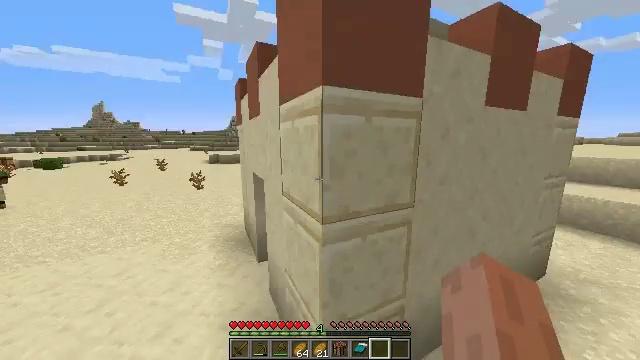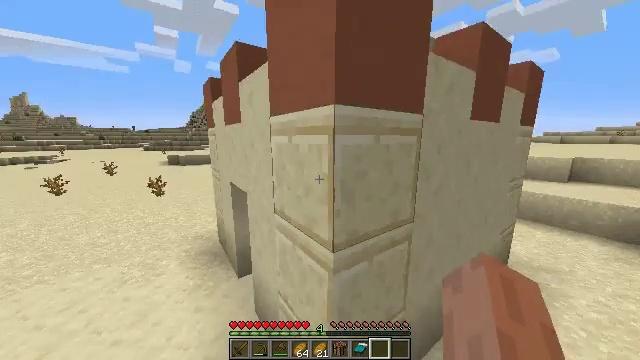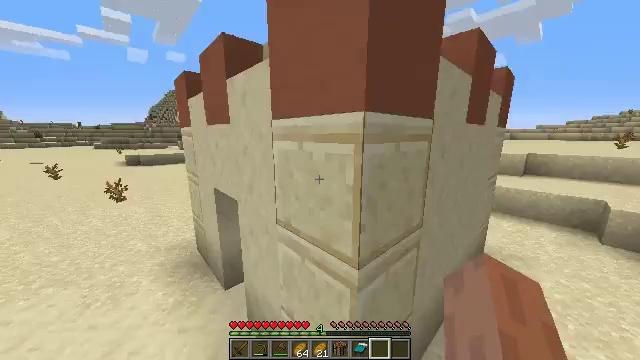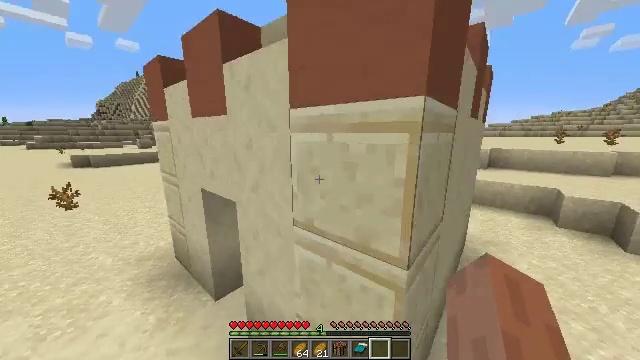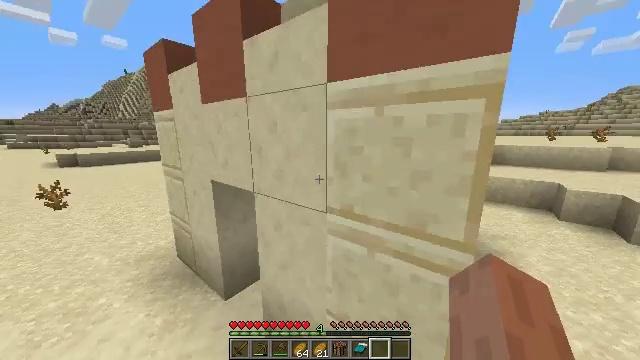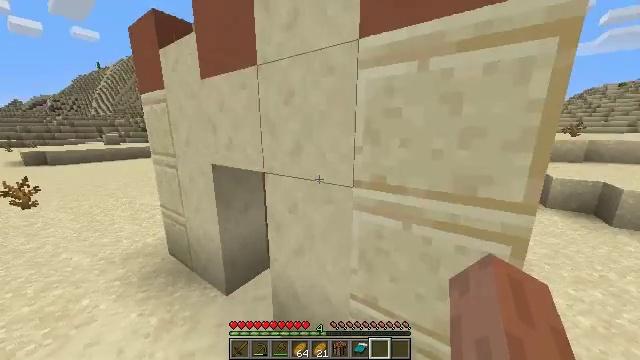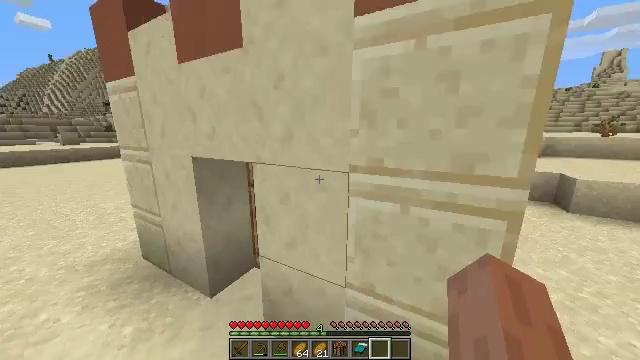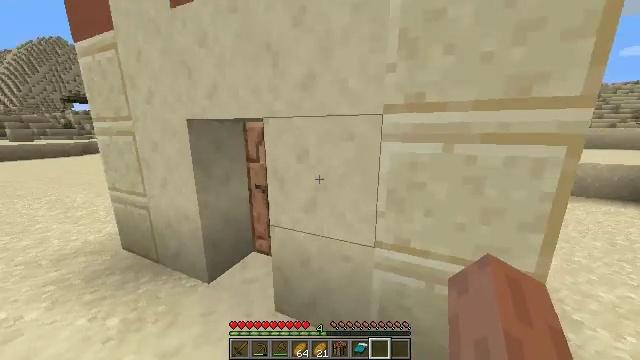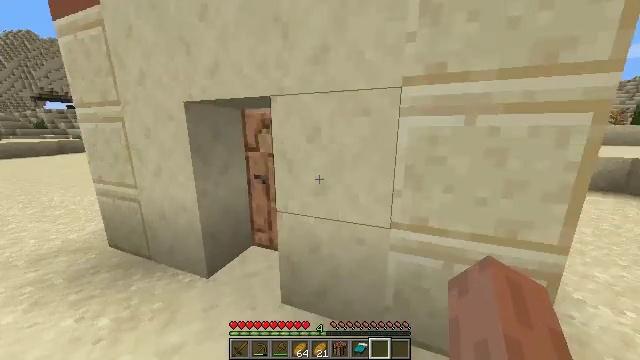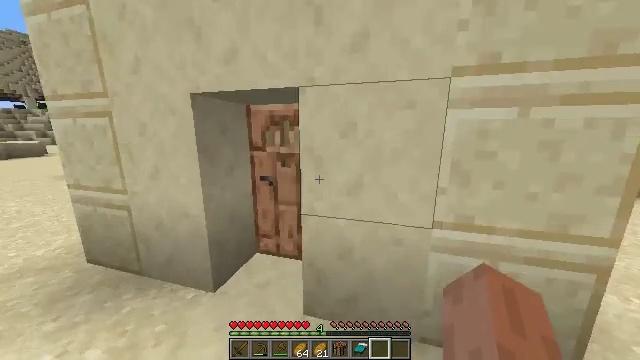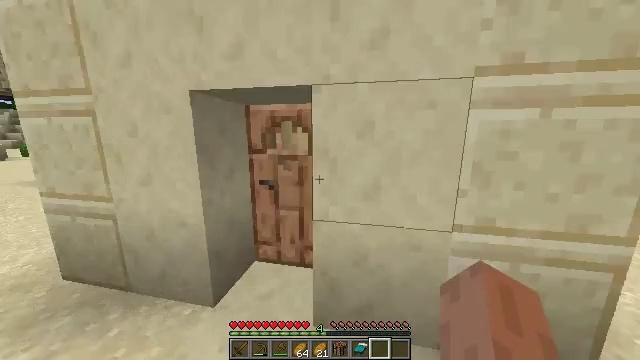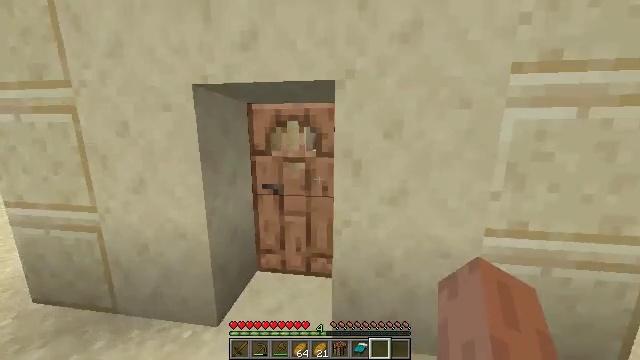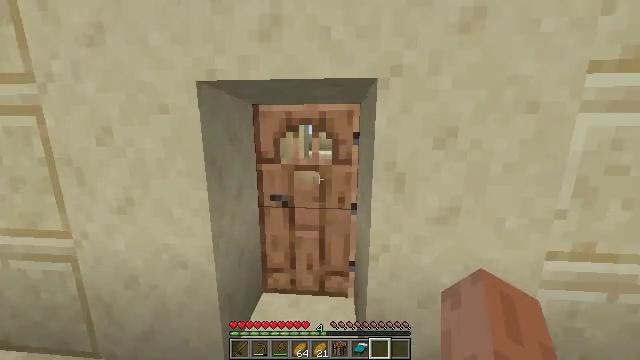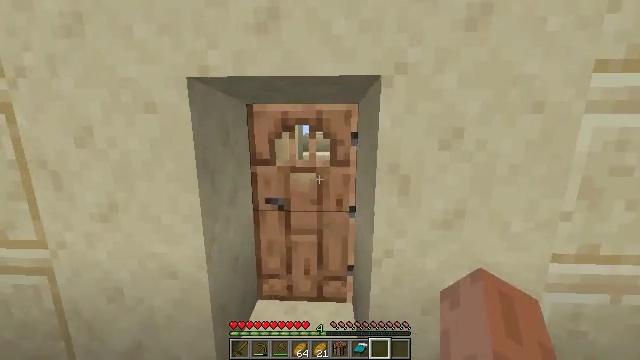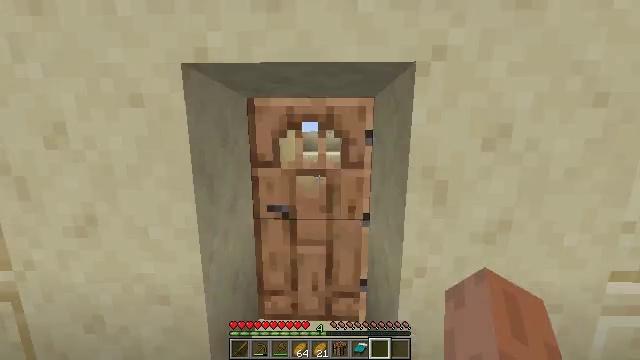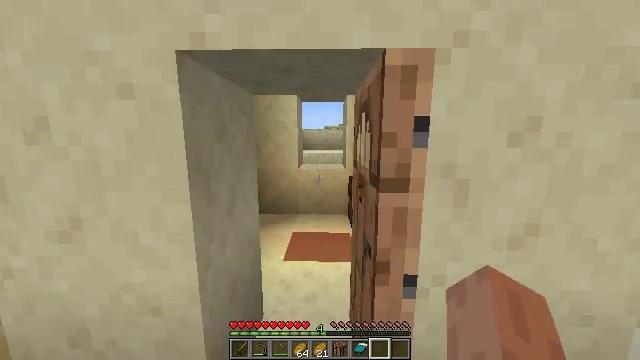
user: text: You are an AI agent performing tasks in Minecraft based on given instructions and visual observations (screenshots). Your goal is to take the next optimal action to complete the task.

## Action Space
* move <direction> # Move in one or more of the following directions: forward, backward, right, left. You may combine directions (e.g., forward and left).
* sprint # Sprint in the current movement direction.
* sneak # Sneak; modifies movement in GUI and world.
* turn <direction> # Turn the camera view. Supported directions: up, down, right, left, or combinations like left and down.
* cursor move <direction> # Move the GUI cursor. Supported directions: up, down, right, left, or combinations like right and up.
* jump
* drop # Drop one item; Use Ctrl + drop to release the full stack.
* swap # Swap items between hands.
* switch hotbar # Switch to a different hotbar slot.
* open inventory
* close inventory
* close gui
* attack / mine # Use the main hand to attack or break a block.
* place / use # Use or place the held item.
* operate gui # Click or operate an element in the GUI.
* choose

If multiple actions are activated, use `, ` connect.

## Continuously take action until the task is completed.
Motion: motion action
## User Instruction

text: Gather the blast furnace into your inventory.
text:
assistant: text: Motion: move forward and move left, turn right, jump
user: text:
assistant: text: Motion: move forward and move left, turn right, jump
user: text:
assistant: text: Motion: move forward and move left, turn right
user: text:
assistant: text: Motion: move forward and move left, turn right
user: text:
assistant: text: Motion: move forward and move left, turn right
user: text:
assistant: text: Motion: move forward and move left, turn right
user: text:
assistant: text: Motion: move forward and move left, turn right
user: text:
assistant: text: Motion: move forward and move left, turn right
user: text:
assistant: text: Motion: move forward and move left, turn right
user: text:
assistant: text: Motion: move forward and move left, turn right
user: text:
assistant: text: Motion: move forward and move left, turn right
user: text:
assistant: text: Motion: move forward, turn right
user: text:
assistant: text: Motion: turn right
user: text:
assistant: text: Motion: no_op
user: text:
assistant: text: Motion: use / place
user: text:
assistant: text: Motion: use / place
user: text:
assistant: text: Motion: use / place
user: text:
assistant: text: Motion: no_op
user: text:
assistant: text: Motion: no_op
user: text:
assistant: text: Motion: move left, turn left
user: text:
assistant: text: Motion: move left, turn left
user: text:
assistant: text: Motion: move left, turn left
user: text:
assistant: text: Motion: move left, turn left and up
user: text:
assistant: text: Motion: move forward and move left, turn left
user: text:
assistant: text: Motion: move forward and move left, turn left
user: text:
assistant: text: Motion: move forward and move left, turn left
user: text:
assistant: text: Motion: move forward and move left, turn left
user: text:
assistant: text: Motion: move forward and move left, turn left
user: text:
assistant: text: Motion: move forward and move left, turn left
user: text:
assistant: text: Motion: move forward and move left, turn left